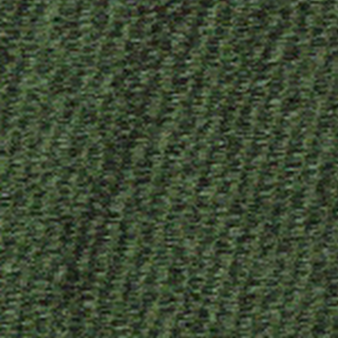
Label: other